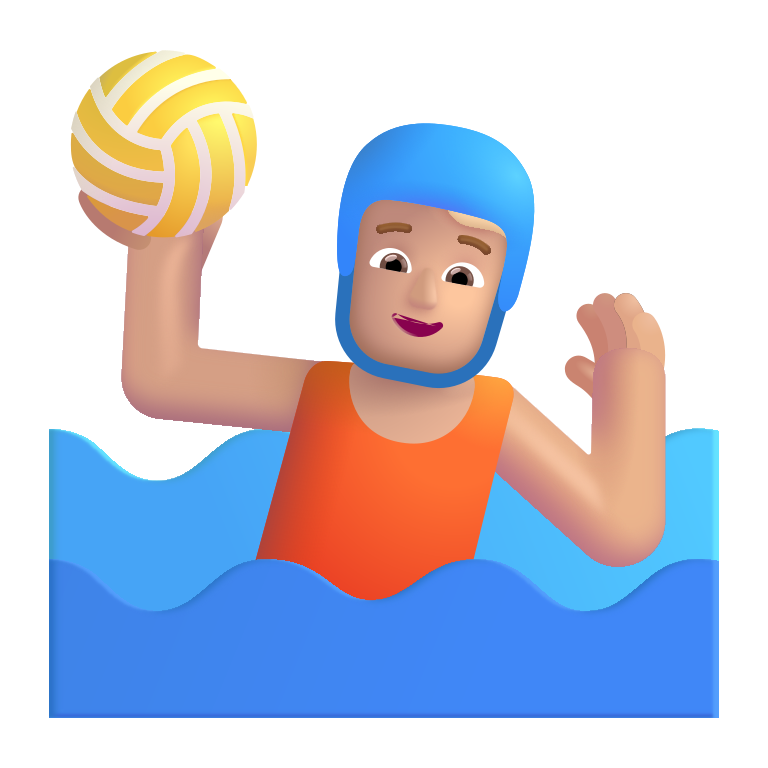
person playing water polo color  light